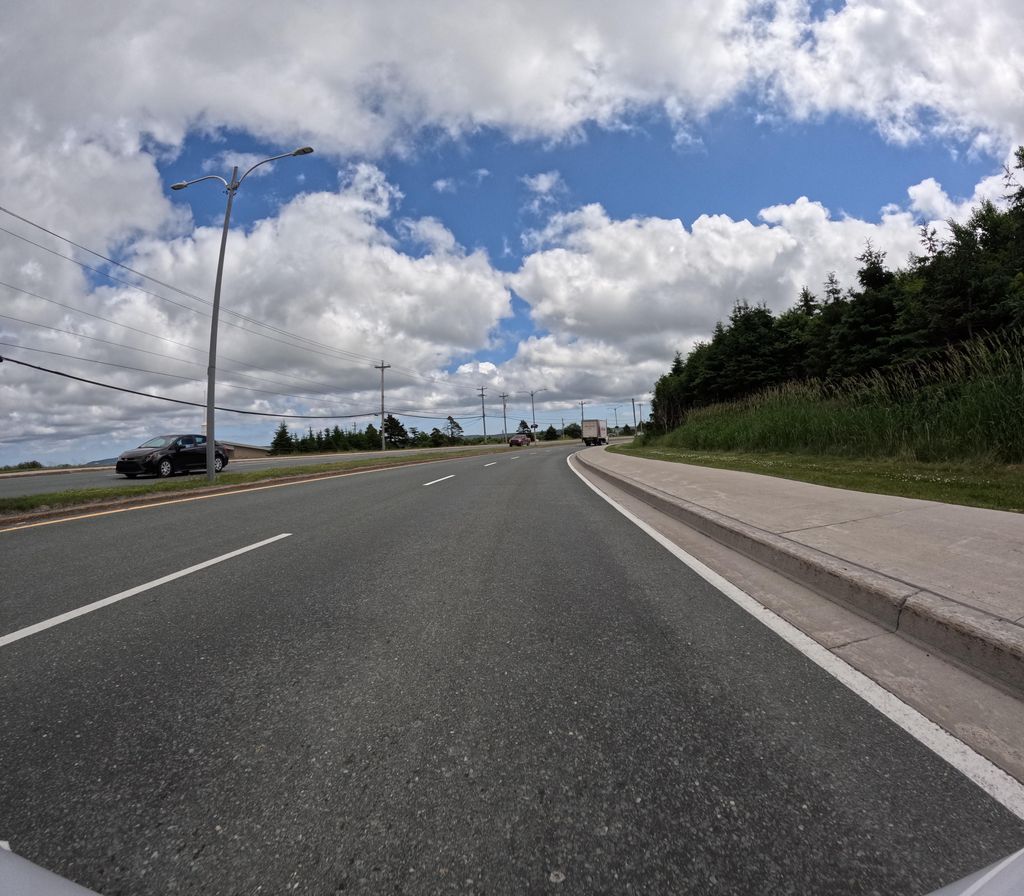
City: st_johns